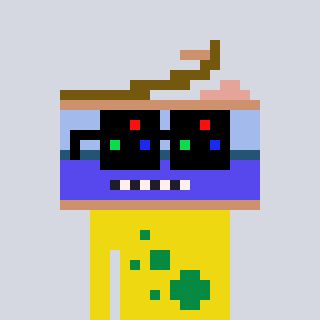
a pixel art character with square black sunglasses, a canned ham-shaped head and a yellow-colored body on a cool background